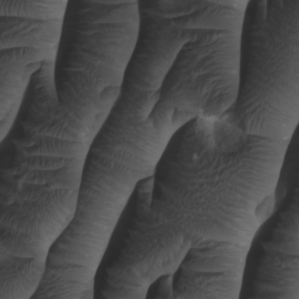
Label: non_frost